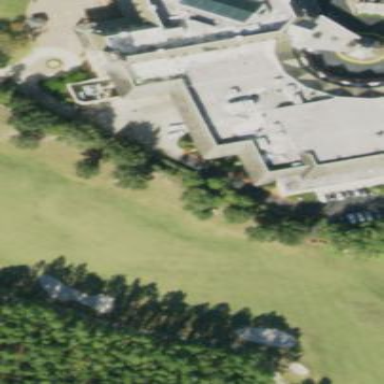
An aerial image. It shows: Grassy area designated as golf fairway.